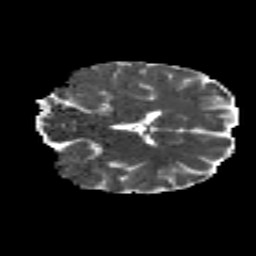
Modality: MD
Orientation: coronal
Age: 19
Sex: female
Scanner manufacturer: siemens
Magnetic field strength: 3 T
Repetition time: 8.8 s
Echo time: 0.085 s